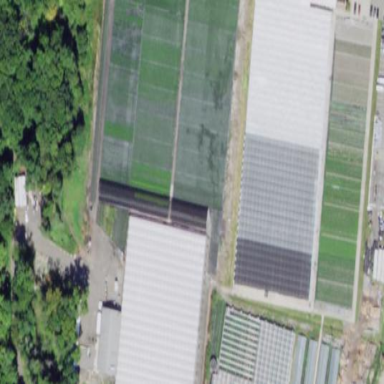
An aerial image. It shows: Greenhouse used for horticulture.